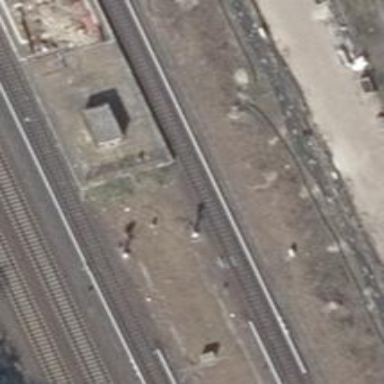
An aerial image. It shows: Railway signal.